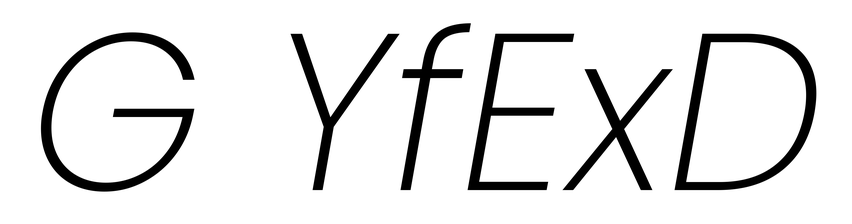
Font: Poppins-ExtraLightItalic